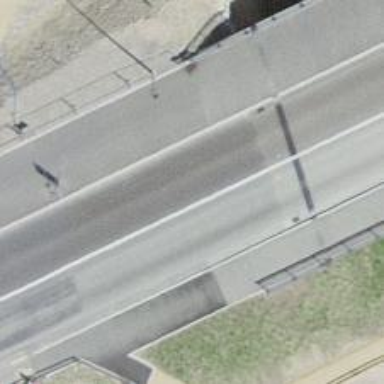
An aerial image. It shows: Secondary road with asphalt surface and cycle track on the left.